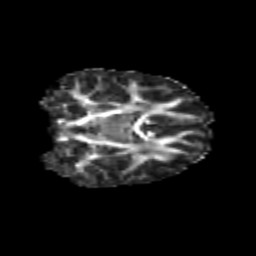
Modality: FA
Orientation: coronal
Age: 7
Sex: female
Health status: healthy